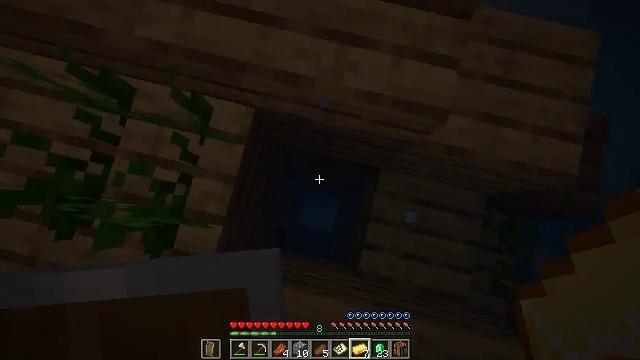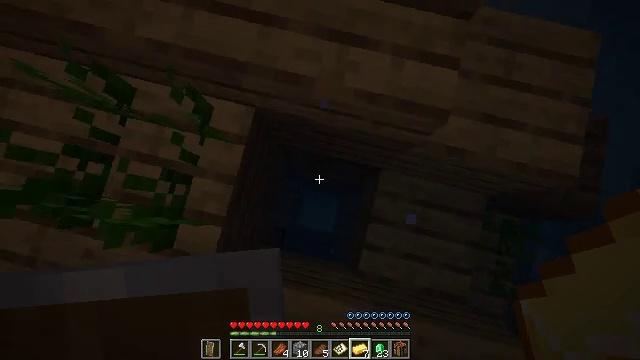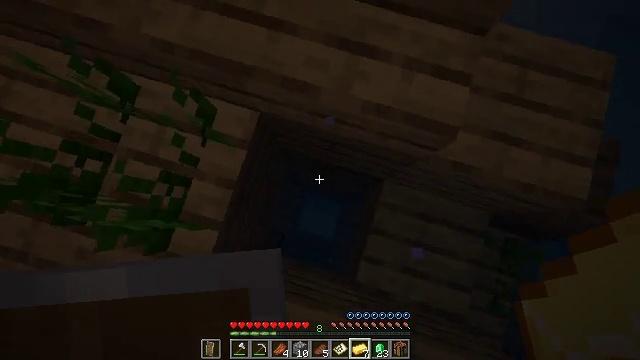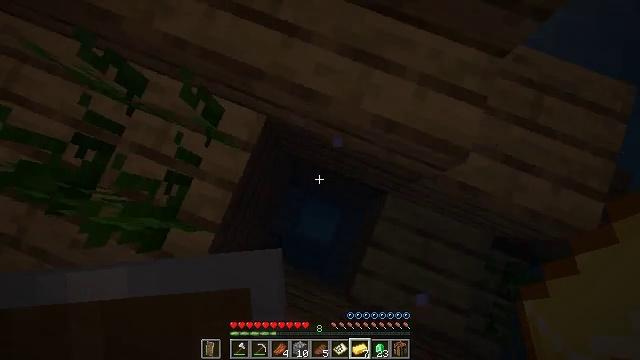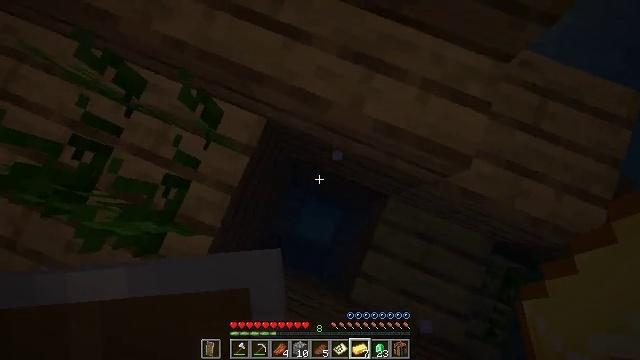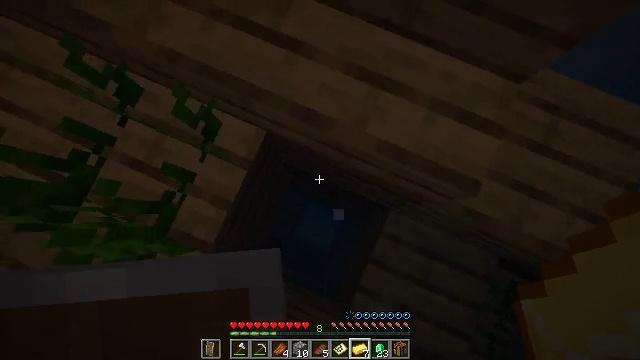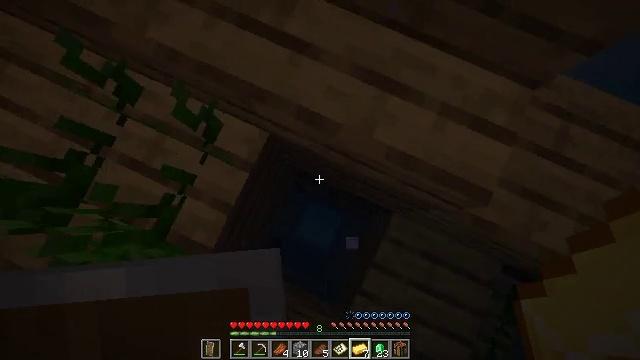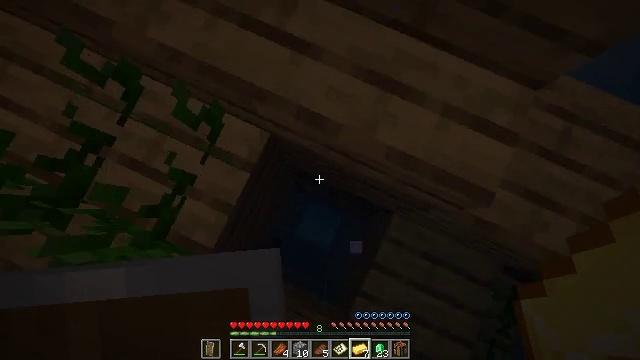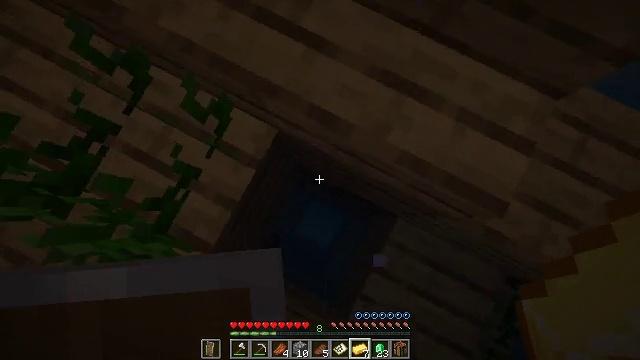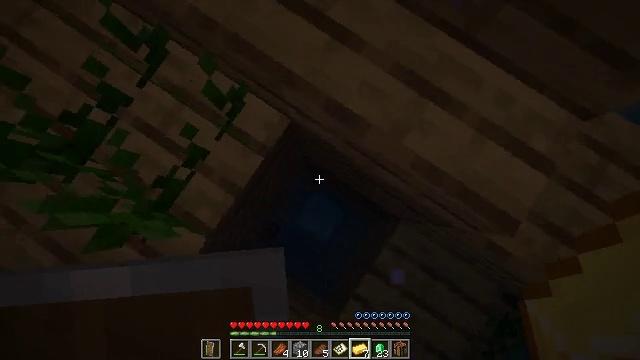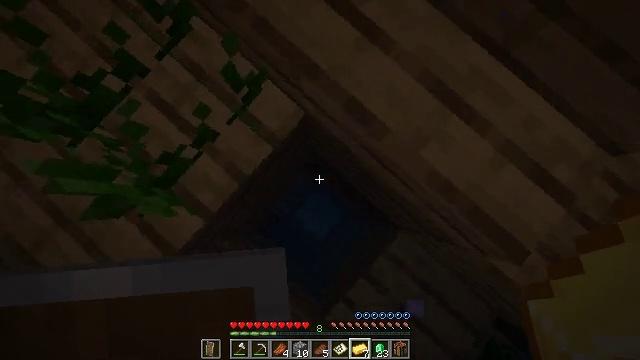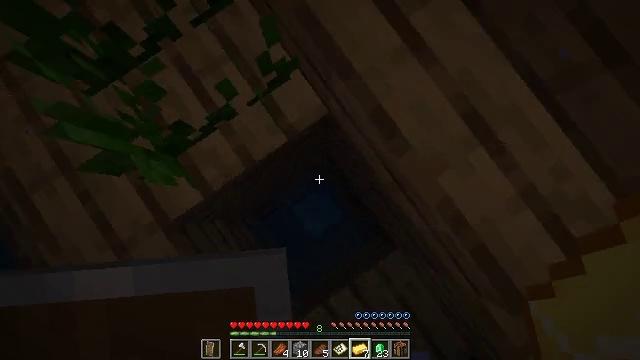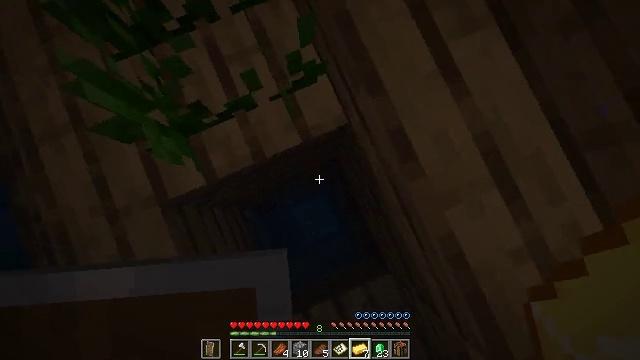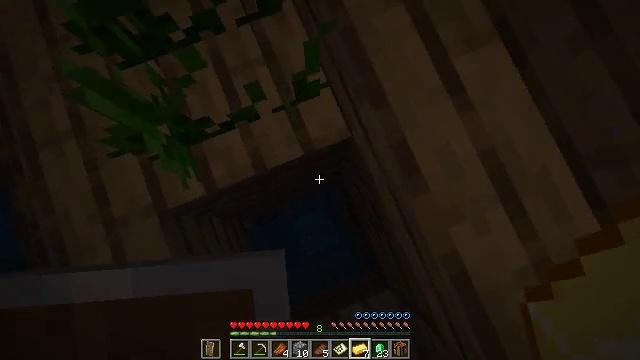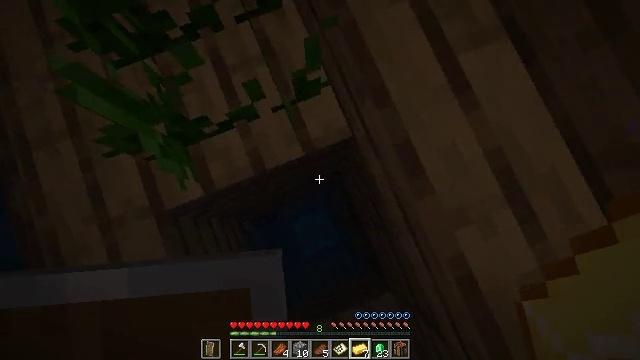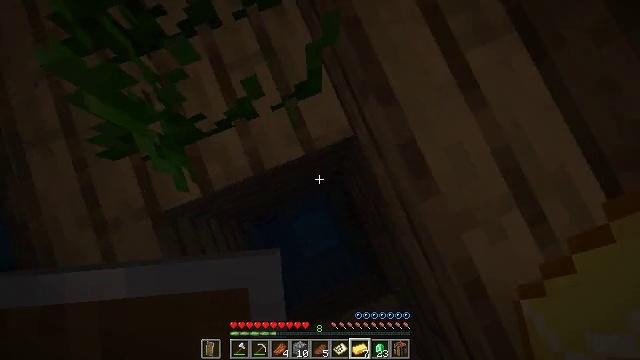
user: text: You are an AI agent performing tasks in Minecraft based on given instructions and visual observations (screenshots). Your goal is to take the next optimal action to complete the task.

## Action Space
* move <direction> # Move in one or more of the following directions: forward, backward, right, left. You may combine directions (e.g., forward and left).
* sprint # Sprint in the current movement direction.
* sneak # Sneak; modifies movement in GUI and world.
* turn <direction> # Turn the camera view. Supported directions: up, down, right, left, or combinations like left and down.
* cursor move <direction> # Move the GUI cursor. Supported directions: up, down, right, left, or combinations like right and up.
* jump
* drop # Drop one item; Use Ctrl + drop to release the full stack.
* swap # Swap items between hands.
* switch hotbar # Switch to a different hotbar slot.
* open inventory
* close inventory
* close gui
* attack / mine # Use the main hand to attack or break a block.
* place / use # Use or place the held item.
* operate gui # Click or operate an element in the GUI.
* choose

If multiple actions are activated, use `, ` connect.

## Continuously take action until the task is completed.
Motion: motion action
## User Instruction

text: Remove a filled map from the inventory.
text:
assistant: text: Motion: move forward
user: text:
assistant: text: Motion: move forward, turn left
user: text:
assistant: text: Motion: move forward, turn left
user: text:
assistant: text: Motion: move forward
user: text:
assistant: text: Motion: move forward, turn left
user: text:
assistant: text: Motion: move forward
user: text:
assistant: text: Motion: move forward
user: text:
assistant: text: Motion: turn left
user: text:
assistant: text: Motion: turn left and down
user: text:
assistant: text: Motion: turn left
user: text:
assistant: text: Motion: turn left
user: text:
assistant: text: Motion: turn left and up
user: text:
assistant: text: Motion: turn left and up
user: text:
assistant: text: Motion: no_op
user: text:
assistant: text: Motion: no_op
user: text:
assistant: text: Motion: no_op
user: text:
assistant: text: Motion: turn left
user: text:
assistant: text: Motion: turn left and down
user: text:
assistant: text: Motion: turn left
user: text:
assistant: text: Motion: turn left and down
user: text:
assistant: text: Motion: turn left
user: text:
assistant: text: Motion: turn left
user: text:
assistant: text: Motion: turn left
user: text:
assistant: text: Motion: turn left
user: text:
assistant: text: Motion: move left, turn left
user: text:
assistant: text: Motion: move left, turn left
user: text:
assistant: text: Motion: move left, turn left
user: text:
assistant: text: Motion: turn left
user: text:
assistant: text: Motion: turn up
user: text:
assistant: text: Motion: turn up